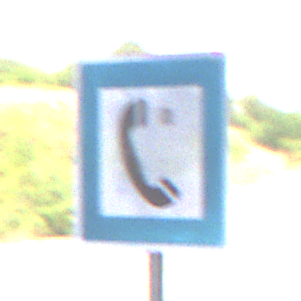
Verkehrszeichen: Fernsprecher
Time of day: Midday
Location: Roofed (Underpass)
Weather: Clear
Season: NotSpecified
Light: Natural